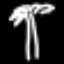
Label: palm tree